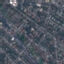
Land use / land cover class: Residential